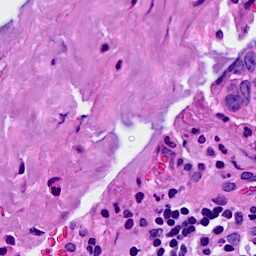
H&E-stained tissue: Breast